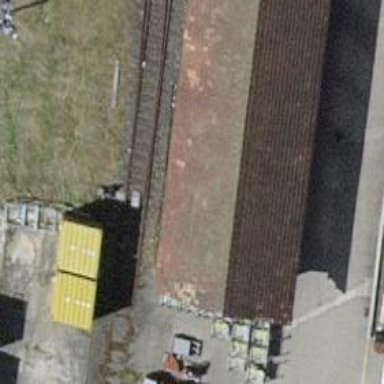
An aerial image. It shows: Railway switch.